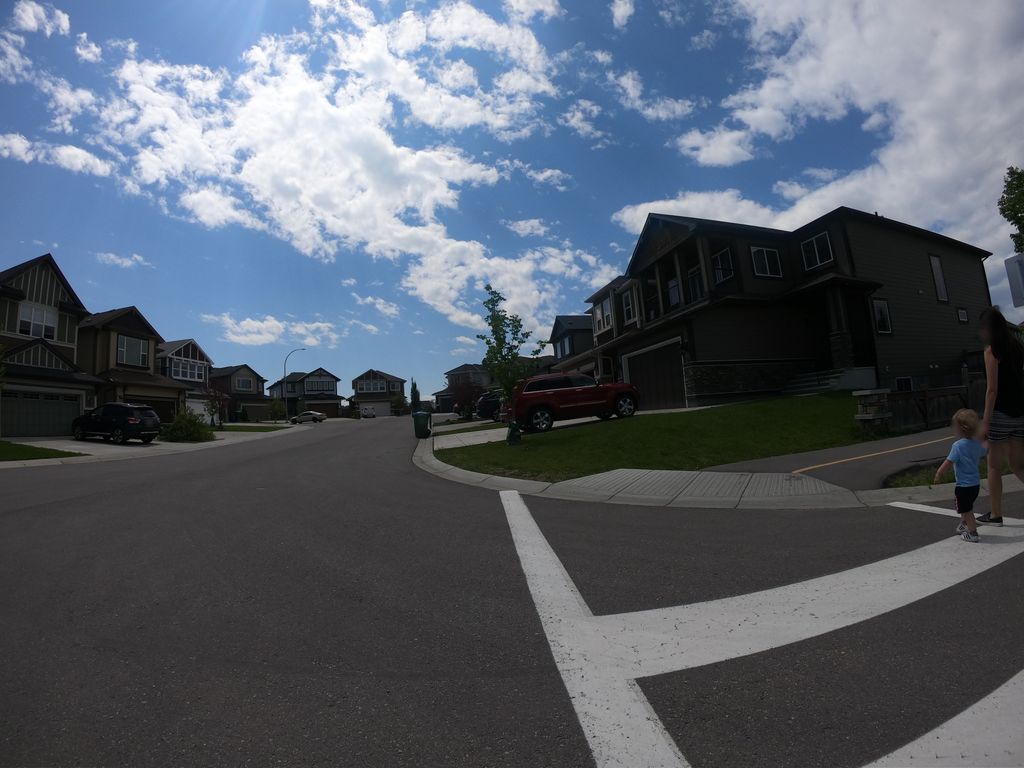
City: calgary